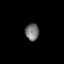
Tissue: prostate
Cell type: Myeloid cells
Senescence score: 0.7075
Nuclear area (px): 229
Mean DAPI intensity: 116.367